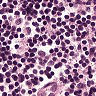
Metastatic tissue present: no